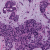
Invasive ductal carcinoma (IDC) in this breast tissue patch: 1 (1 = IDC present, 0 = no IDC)